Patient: sex M, age 47
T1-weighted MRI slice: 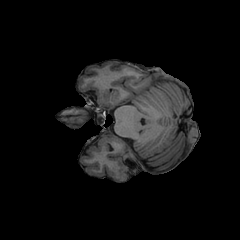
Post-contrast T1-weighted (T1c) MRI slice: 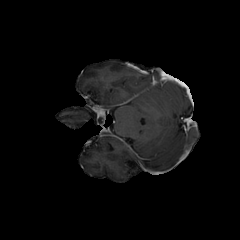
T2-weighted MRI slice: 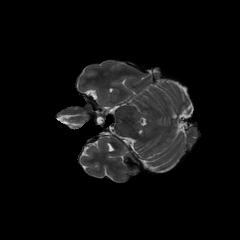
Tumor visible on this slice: no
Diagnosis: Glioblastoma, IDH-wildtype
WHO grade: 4